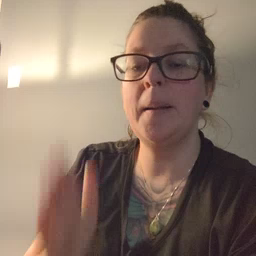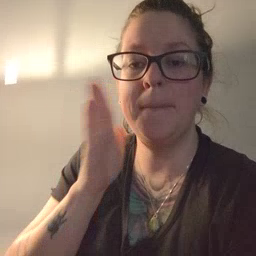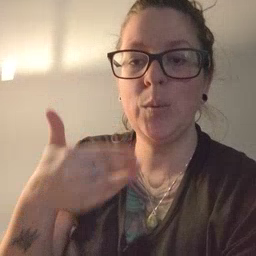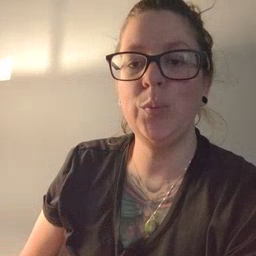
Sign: bedroom